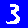
Digit: 3